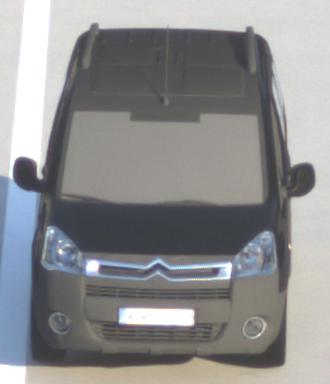
Make: Citroen
Model: Berlingo Kombi VTi 120
Detailed model: Berlingo (II) Kombi
Model produced from: 2009/12
Model produced until: 2012/03
Doors: 5
Color: black
Road condition: dry road
Daytime: sunrise or sunset
Contrast: medium contrast